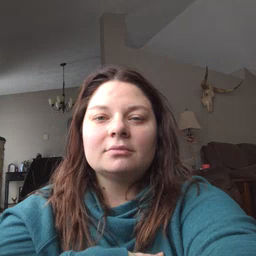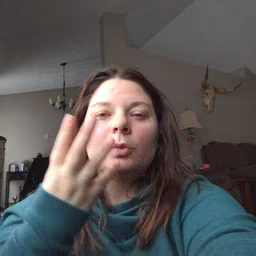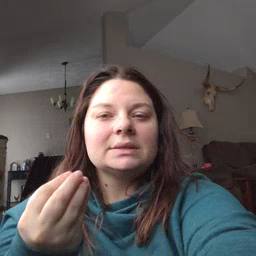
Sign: wet